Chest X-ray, PA view. Patient: 38 years old, sex F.
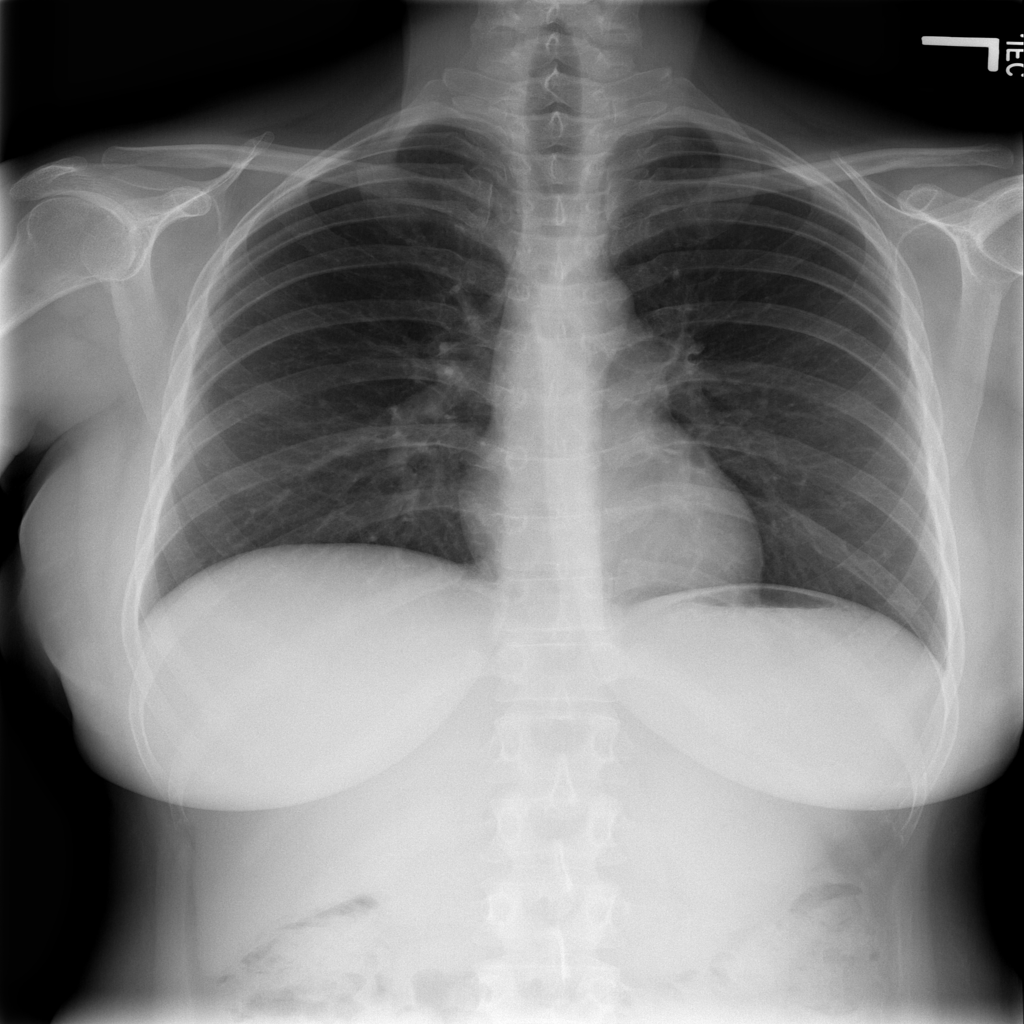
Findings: No Finding